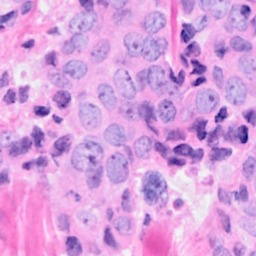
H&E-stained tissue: Breast